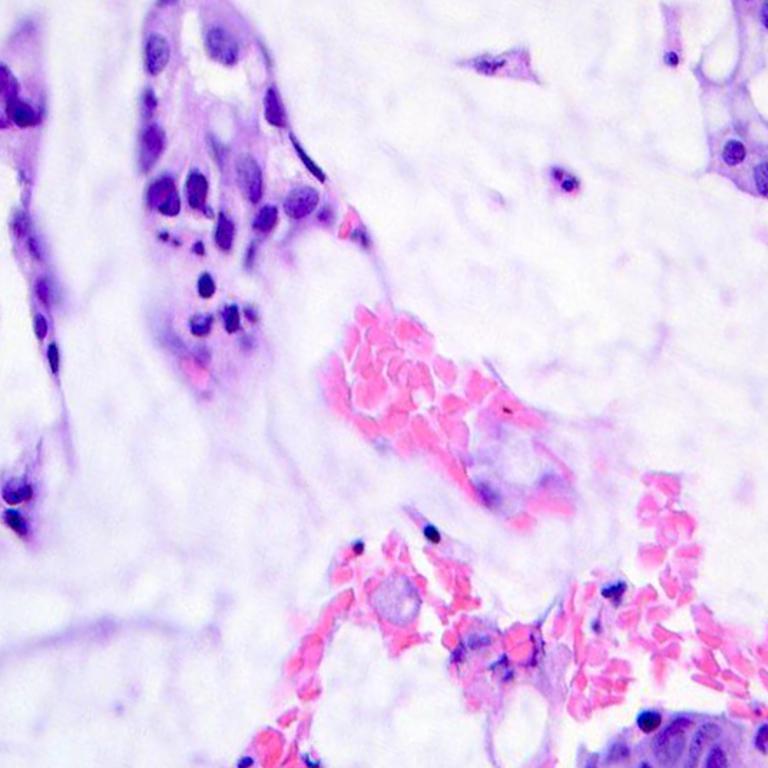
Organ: colon
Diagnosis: adenocarcinomas